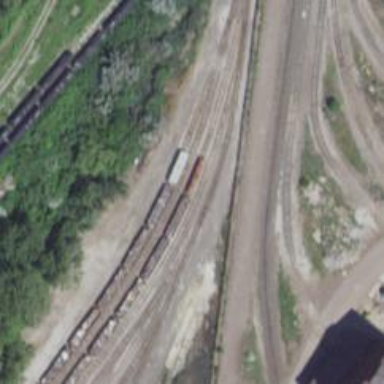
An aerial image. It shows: Railway yard in service.